Interaction volume radius: 5 \u00c5
Interaction volume height: 10 \u00c5
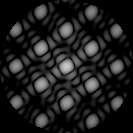
Disorder parameter: 0.05357